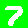
Digit: 7